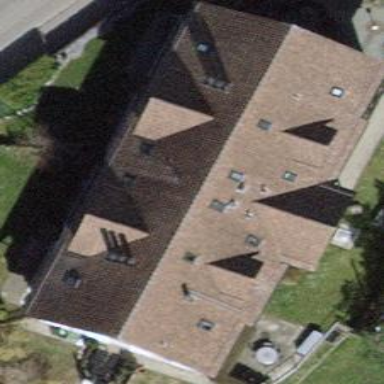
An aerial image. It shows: Gabled roof adorns the apartments building.